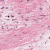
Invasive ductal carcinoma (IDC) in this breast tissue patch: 0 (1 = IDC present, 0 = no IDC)